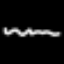
Label: squiggle